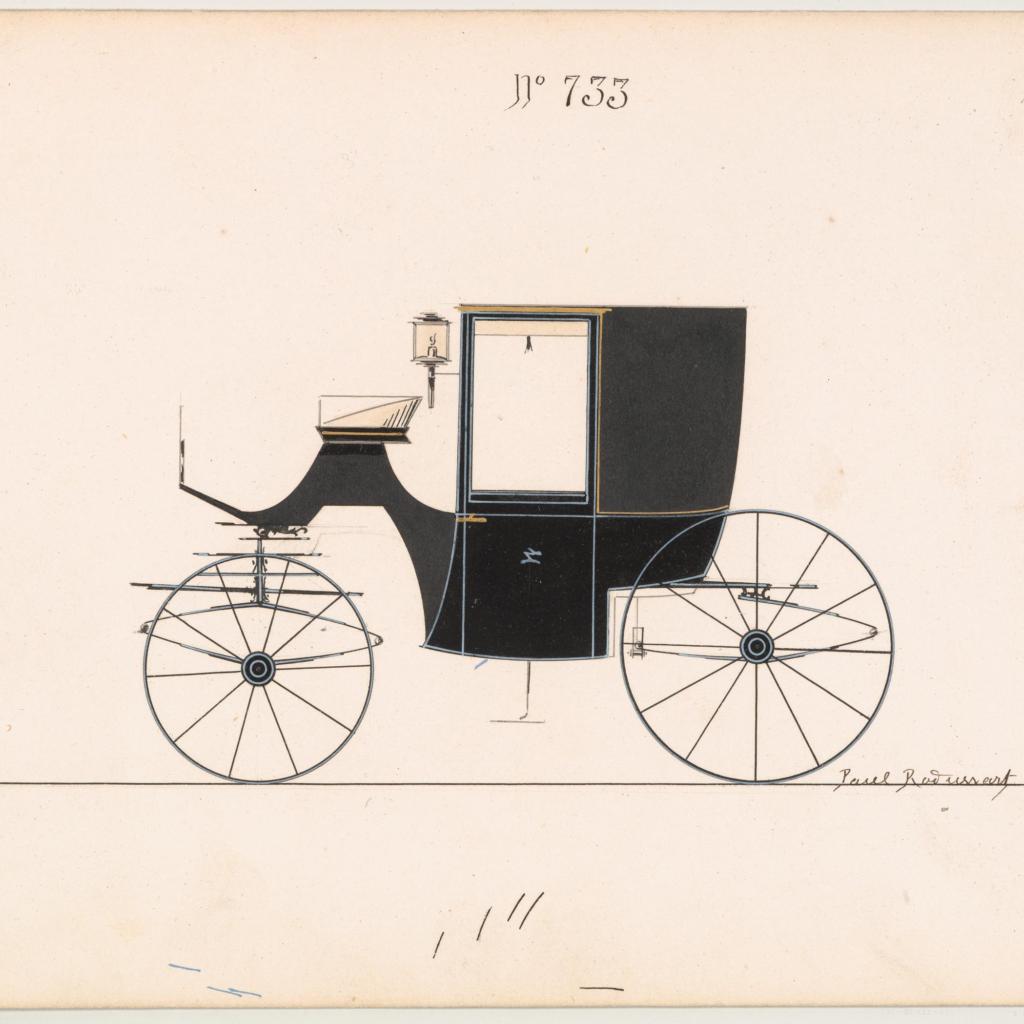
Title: Design for Brougham, no. 733
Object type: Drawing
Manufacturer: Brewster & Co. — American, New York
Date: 1850–70
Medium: Pen and black ink, watercolor and gouache with gum arabic
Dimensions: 6 1/8 x 9 in. (15.6 x 22.9 cm)
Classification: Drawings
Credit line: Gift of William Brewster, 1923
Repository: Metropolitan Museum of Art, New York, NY